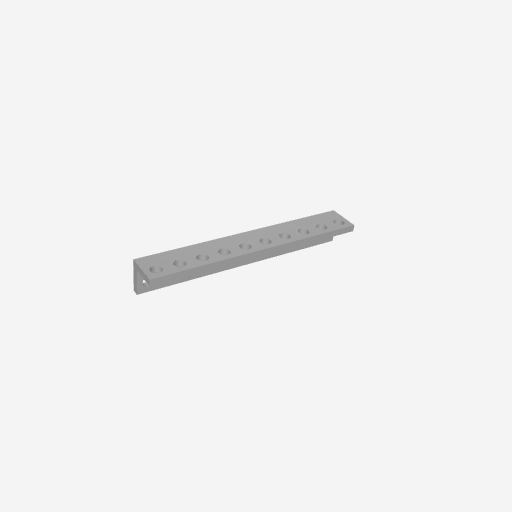
Part: LBeam10H